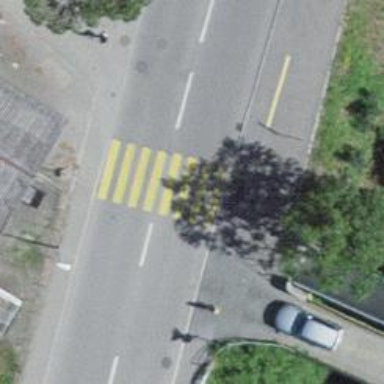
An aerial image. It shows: Marked zebra crossing on the road.